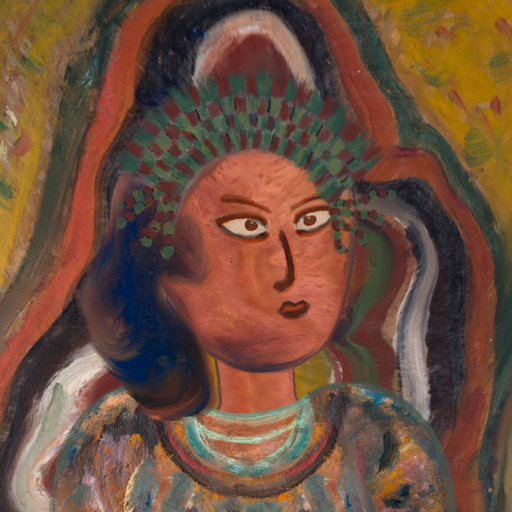
Background: AfterRaid, Head And Neck Side: Mother_And_Son_Mother, Face Side: Roy_Bahadur, Bust: Boggyland, Hair Side: Mother_And_Son_Son, Head Accessory: After_Raid_Crown, Second Necklace: Blank, Necklace: Blank, Baby: Blank